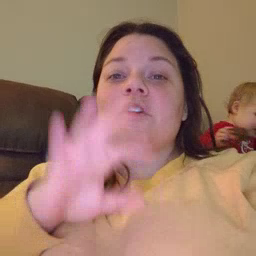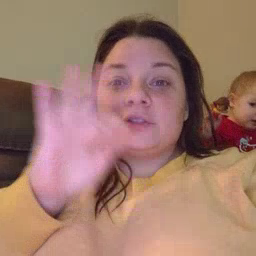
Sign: frenchfries